Question: I am using the Validation Plugin for jQuery and it works wonders. Except when I have a group of checkboxes...the error messages will display right after the first checkbox...like so:

'''
<tbody>
<c:forEach items="${list}" var="item">
<tr>
<td align="center">
<input type="checkbox" name="selectItems" value="<c:out value="${item.numberPlate}"/>" />
</td>
<!--some other columns-->
</tr>
</c:forEach>
</tbody>
'''
I found that I can use , but I have no idea how to show the error message of the checkbox array in the table footer or somewhere else inside the second fieldset.
Hope you can help me out.
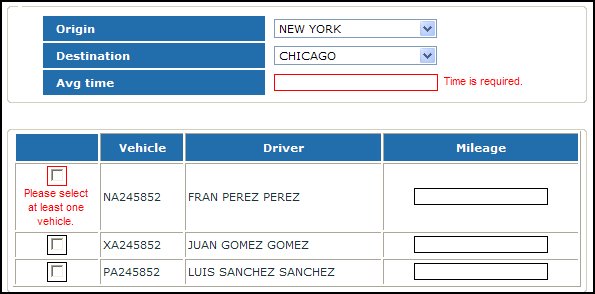
Answer: Why not use a custom validation method ? Something like this:
'''
// The custom validation method, returns FALSE (invalid) if there are
// no checkboxes (with a .one_required class) checked
$.validator.addMethod("one_required", function() {
return $("#myform").find(".one_required:checked").length > 0;
}, 'Please select at least one vehicle.');
$("#myform").validate({
// Use the built-in errorPlacement function to place the error message
// outside the table holding the checkboxes if they are the ones that
// didn't validate, otherwise use the default placement.
errorPlacement: function(error, element) {
if ($(element).hasClass("one_required")) {
error.insertAfter($(element).closest("table"));
} else {
error.insertAfter(element);
}
}
});
'''
'''
<form id="myform">
<!-- table, rows, etc -->
<td align="center"><input type="checkbox" class="one_required" name="selectItems[]" value="NA245852" /></td>
<td>NA245852</td>
<!-- more rows, end table, etc -->
<br/>
<input type="submit" value="Go, baby !">
</form>
'''
Since the jQuery Validate plugin can also validate an element if the method name is present as a 'class', simply output the '.one_required' class on all checkboxes.
See a <URL> with multiple checkboxes.
<URL>'s your own code with the above solution implemented.
Hope this helps !